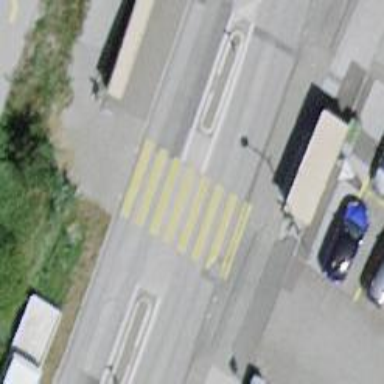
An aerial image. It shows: Zebra crossing on the road.